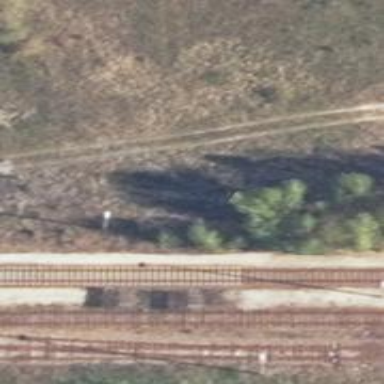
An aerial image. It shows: Abandoned railway yard is depicted.